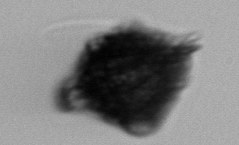
Label: Gonyaulax